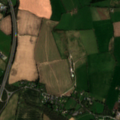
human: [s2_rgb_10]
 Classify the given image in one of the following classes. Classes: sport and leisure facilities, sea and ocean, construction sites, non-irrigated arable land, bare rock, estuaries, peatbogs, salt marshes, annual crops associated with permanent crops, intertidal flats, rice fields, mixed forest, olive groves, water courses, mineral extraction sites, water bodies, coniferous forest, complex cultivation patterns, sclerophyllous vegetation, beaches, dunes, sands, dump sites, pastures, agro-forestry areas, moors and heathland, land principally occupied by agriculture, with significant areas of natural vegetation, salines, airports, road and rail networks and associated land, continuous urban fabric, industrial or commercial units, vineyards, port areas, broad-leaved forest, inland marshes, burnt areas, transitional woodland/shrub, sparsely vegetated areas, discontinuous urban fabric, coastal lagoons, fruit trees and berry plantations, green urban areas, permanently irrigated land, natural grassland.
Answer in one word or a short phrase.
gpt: discontinuous urban fabric, non-irrigated arable land, pastures